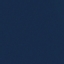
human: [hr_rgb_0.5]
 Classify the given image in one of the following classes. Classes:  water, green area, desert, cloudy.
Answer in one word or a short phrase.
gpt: water